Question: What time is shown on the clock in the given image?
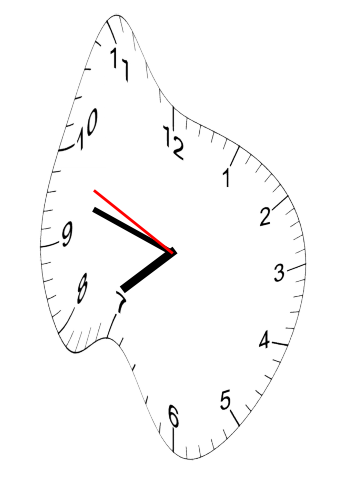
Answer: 07:47:49